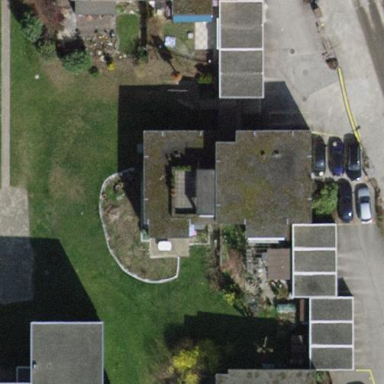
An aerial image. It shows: Apartment building with flat roof.